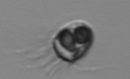
Label: Balanion